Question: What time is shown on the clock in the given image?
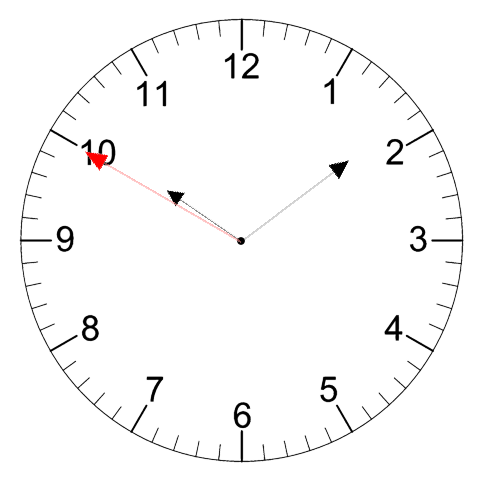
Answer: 10:08:50